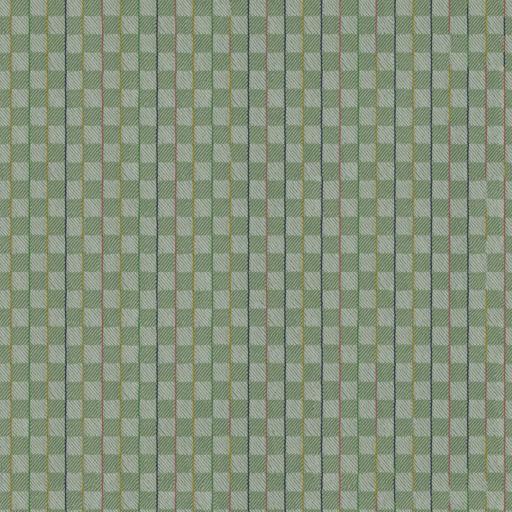
Tags: cloth fabric green